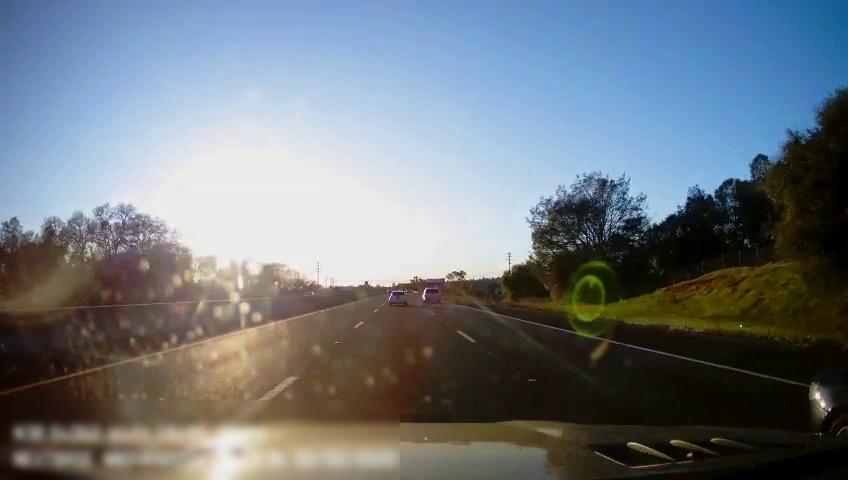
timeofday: Day
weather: Cloudy
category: Drivable Space
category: Vehicles | Car
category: Vehicles | Car
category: Vehicles | Car
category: Vehicles | SUV
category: Lanes | Alternate Lane
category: Lanes | Current Lane
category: Lanes | Current Lane
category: Lanes | Alternate Lane